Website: crate-barrel
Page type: account-selection
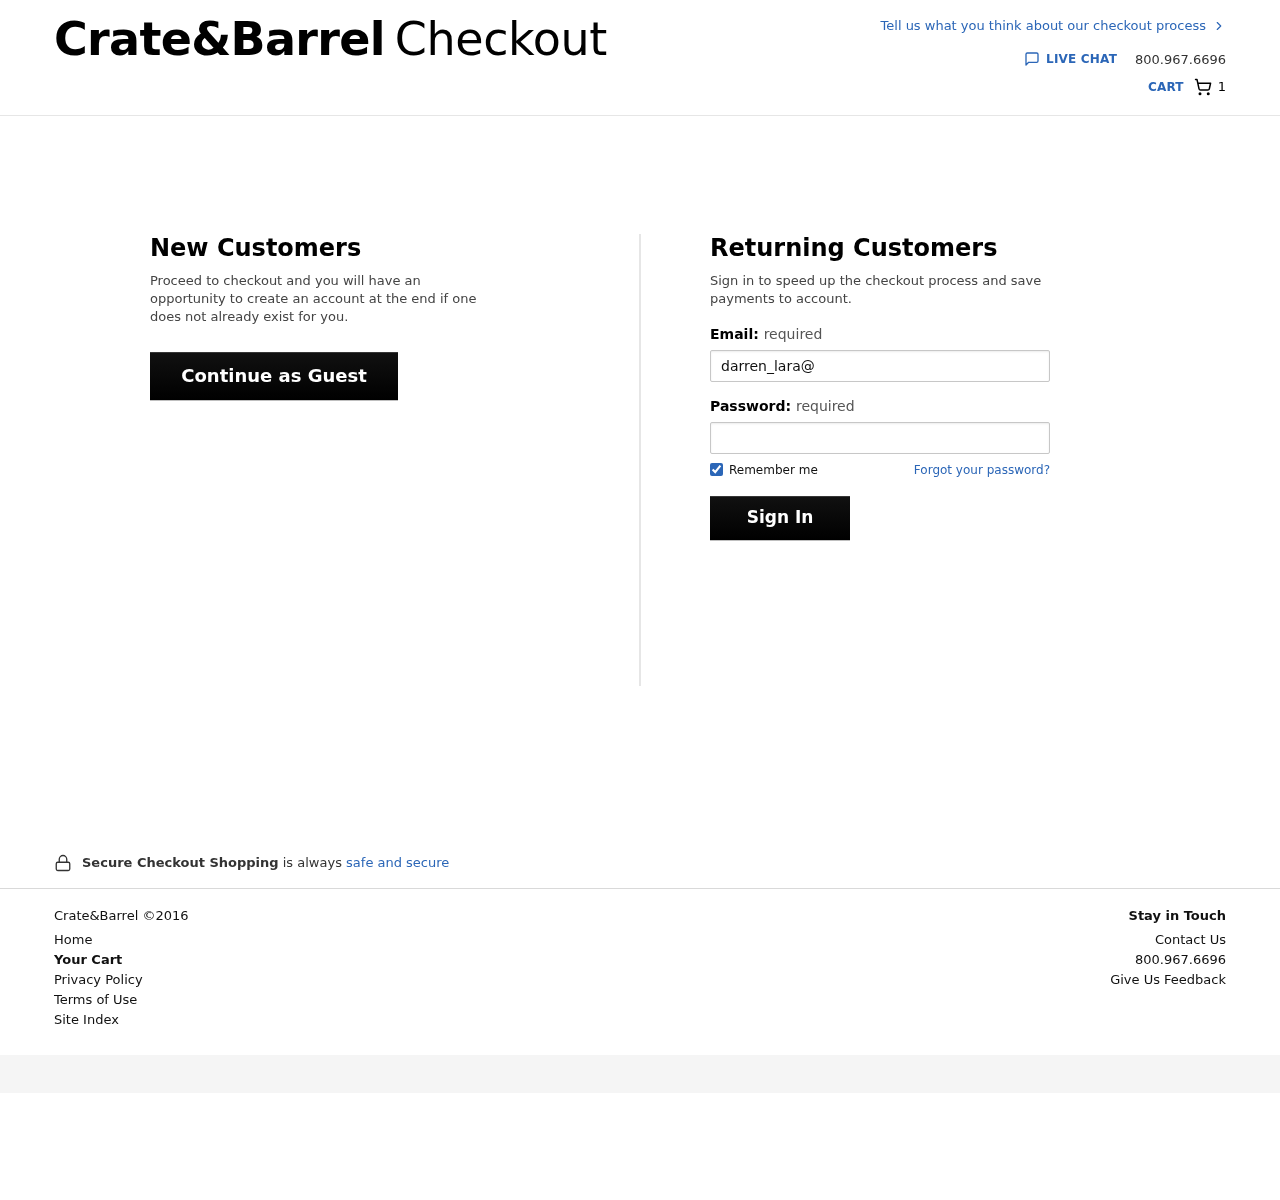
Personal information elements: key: PII_EMAIL
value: darren_lara@gmail.com
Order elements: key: ORDER_NUM_ITEMS
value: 1